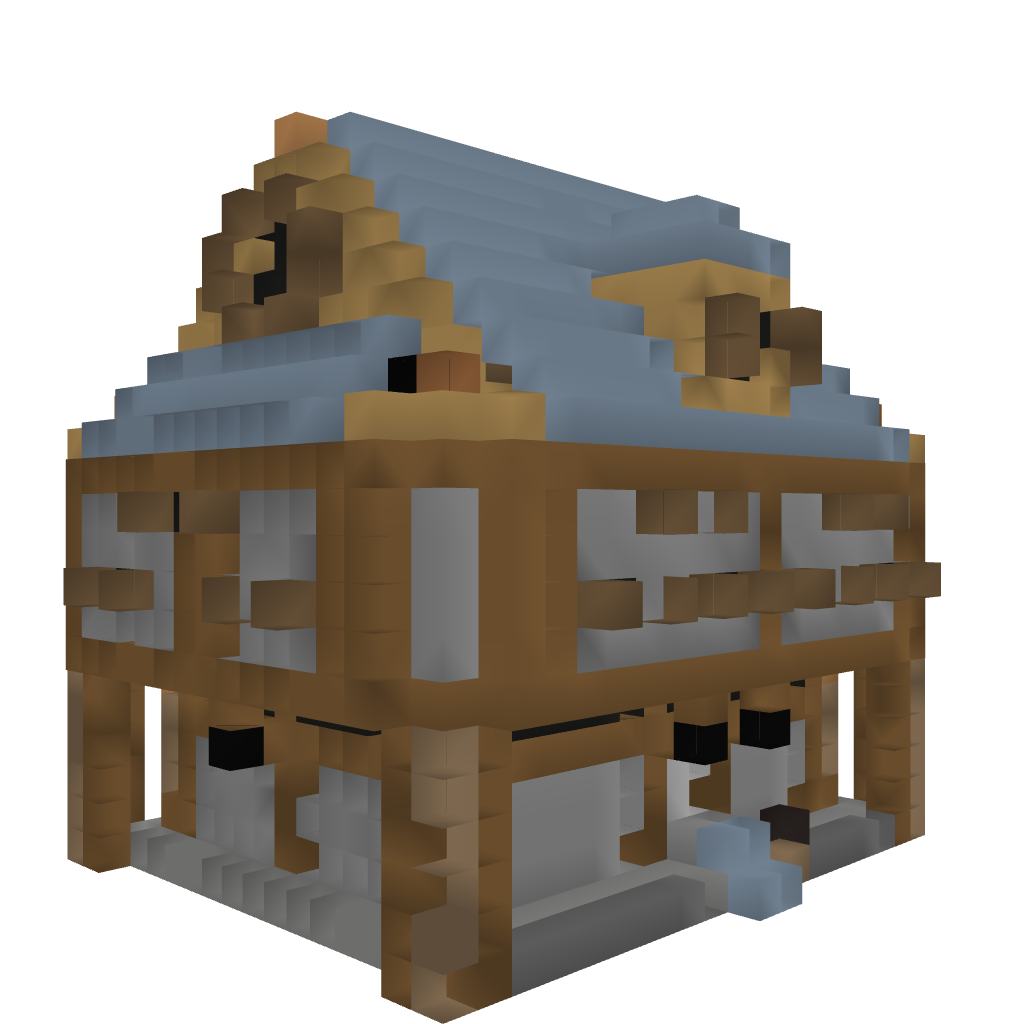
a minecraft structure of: RedHouse404